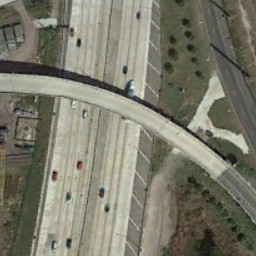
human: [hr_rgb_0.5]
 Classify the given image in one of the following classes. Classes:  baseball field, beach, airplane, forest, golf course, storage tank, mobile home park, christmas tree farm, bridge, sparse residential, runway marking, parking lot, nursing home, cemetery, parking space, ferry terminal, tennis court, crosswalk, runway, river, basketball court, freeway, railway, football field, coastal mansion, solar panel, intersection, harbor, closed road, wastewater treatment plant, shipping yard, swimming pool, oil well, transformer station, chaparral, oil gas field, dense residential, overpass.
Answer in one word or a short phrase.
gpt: overpass